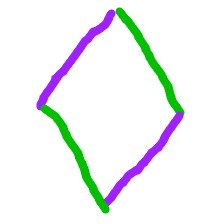
Shape: rhombus